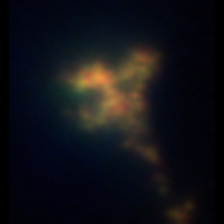
Taxon: Unknown_detritus
Group: Unknown